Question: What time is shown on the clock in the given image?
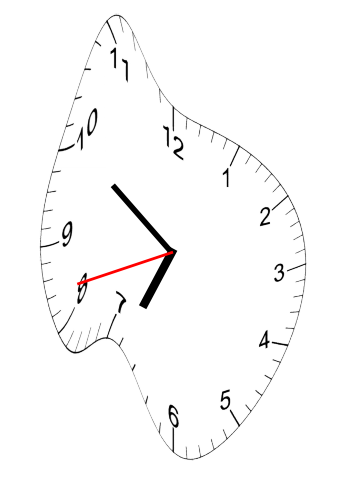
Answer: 06:50:42